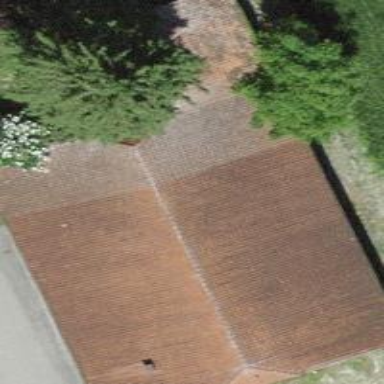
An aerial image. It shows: Rural barn.